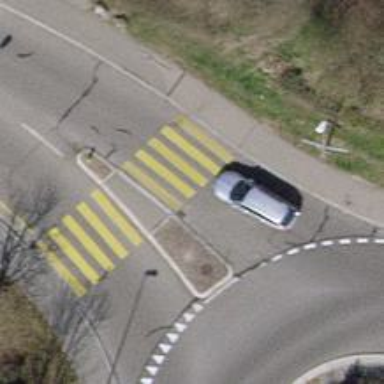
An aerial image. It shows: Marked footway crossing with traffic calming table.